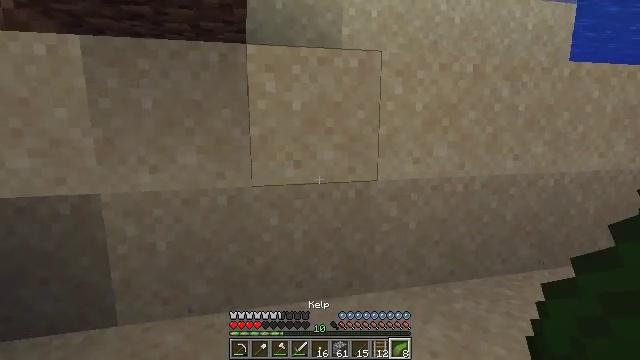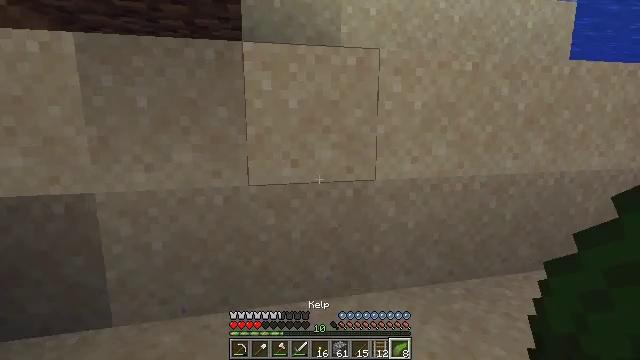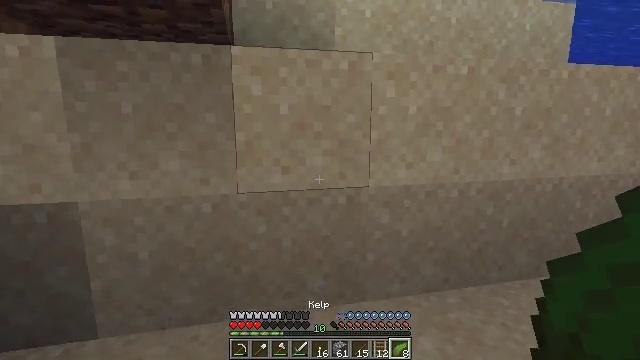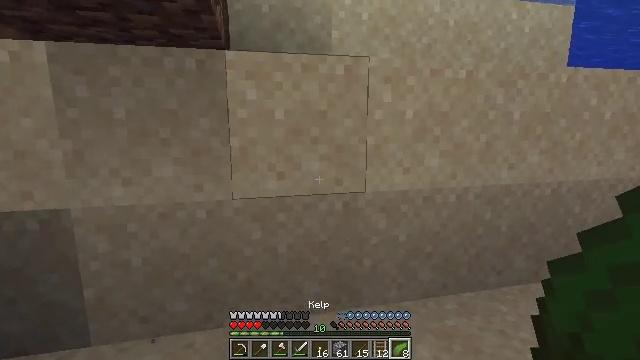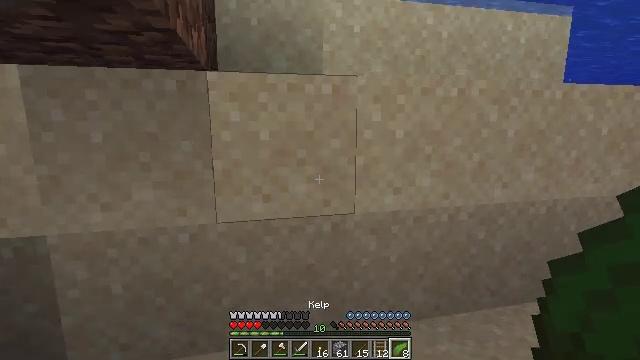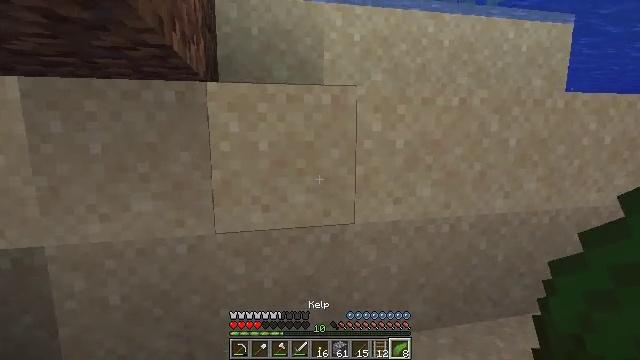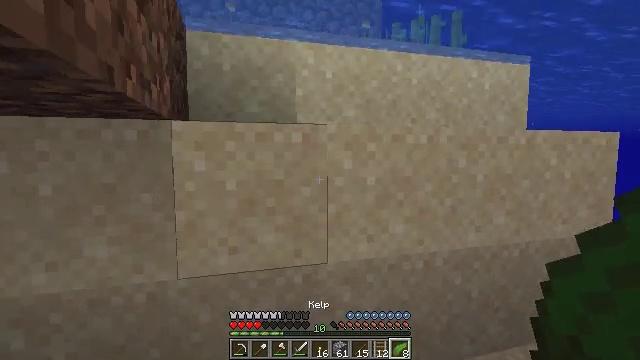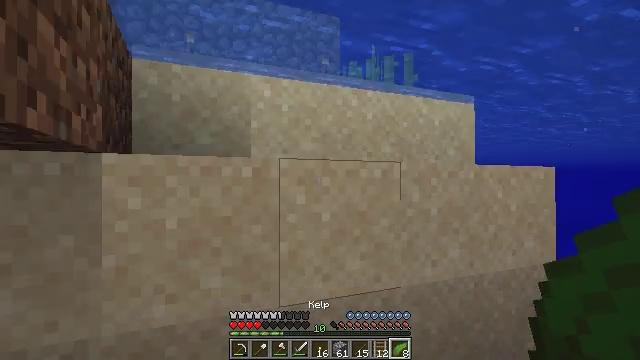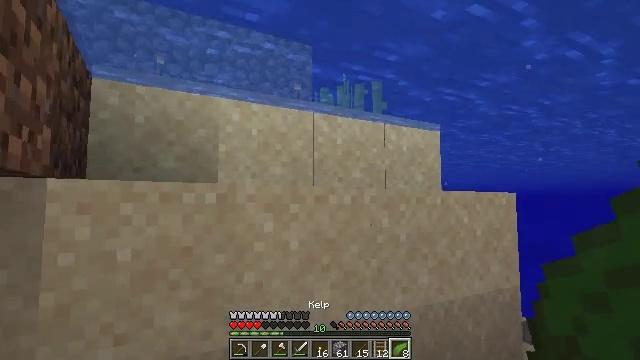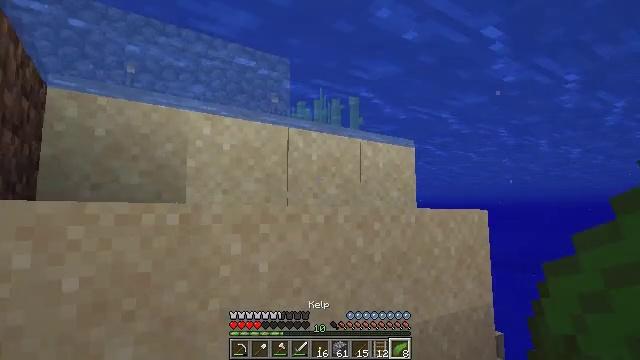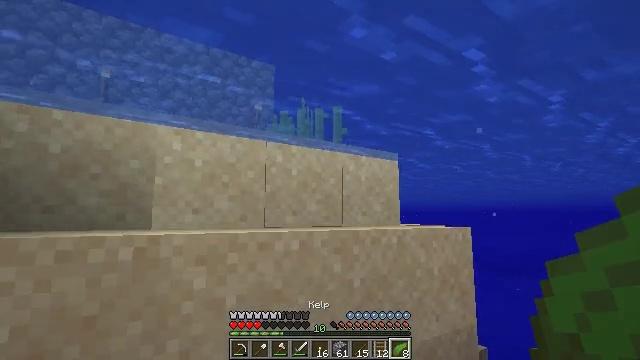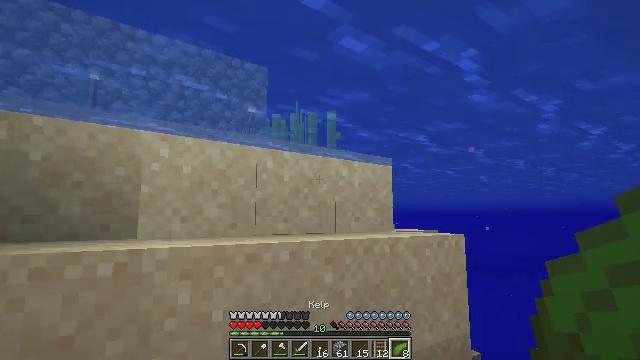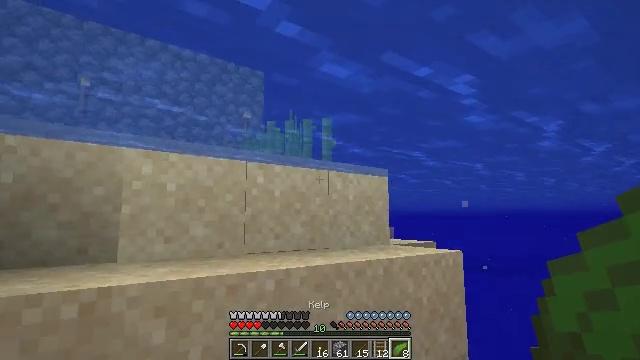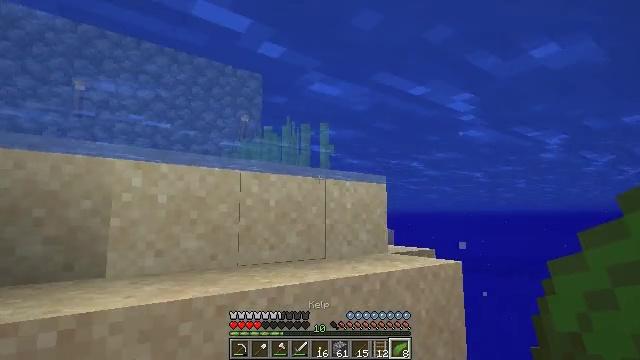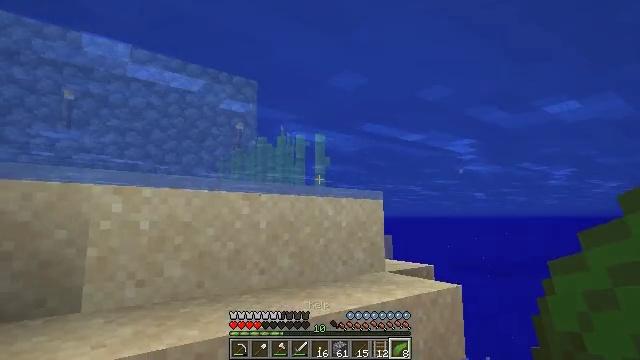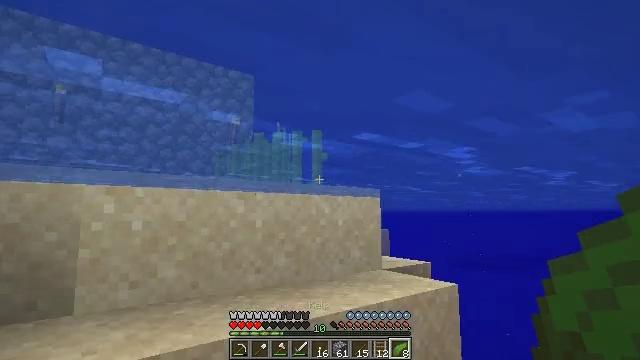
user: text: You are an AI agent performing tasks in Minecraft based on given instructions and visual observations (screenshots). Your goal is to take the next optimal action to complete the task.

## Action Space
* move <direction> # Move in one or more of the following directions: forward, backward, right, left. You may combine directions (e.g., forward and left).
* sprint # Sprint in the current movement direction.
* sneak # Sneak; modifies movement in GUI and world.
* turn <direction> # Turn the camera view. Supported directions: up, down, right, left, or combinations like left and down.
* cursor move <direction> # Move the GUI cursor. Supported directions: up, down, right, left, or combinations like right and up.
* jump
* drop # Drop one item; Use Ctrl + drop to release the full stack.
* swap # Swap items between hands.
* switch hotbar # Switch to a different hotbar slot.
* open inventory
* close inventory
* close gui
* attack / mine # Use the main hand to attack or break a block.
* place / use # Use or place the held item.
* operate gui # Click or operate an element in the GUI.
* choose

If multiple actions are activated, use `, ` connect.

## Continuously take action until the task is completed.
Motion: motion action
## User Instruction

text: Gather kelp growing in the sea.
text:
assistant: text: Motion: move forward and move right, jump
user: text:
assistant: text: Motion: move forward and move right, jump
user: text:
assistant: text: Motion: move forward and move right, jump
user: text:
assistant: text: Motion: move forward and move right, jump
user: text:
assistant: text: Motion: move forward and move right, jump
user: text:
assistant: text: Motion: move forward and move right, turn right and up, jump
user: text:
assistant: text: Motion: move forward and move right, turn right and up, jump
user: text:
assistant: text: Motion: move forward and move right, turn right and up, jump
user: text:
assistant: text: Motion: move forward and move right, turn right and up, jump
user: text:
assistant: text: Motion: move forward and move right, turn right, jump
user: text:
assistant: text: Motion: move forward and move right, jump
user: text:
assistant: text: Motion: move forward and move right, jump
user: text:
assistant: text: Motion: move forward, jump
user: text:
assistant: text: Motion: move forward, jump
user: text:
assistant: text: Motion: move forward, turn down, jump
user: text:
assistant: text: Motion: move forward, turn down, jump
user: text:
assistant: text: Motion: move forward, turn down, jump
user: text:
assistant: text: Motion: move forward, turn down, jump
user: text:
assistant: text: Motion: move forward, turn left and down, jump
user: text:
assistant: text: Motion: move forward, turn left and down, jump
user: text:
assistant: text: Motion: move forward, turn left and down, jump
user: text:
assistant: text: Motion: move forward, turn left and down, jump
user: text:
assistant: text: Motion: move forward, jump
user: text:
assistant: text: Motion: move forward, jump
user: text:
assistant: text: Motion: move forward, jump
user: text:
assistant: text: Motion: move forward, turn left, jump
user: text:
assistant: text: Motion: move forward, turn left and down, jump
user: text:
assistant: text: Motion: move forward, turn left and down, jump
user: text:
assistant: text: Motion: move forward, turn left and down, jump
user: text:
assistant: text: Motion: move forward, turn left and down, jump